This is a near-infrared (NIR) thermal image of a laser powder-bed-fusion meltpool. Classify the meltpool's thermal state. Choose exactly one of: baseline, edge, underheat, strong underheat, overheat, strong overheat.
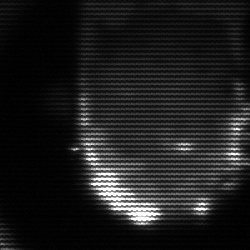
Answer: baseline